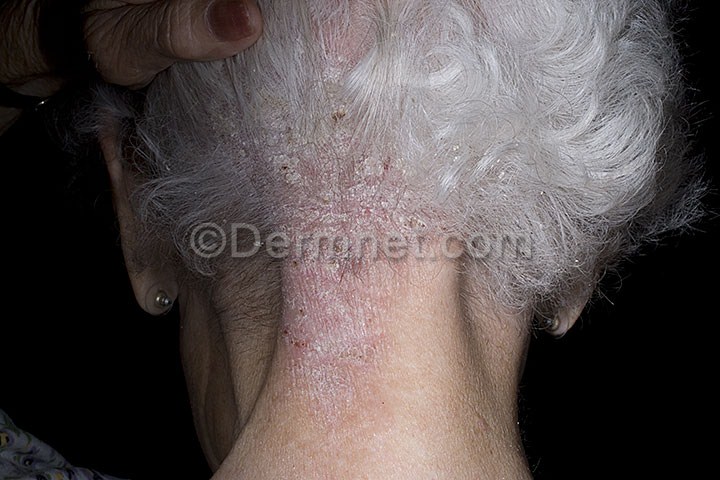
Disease: Psoriasis pictures Lichen Planus and related diseases